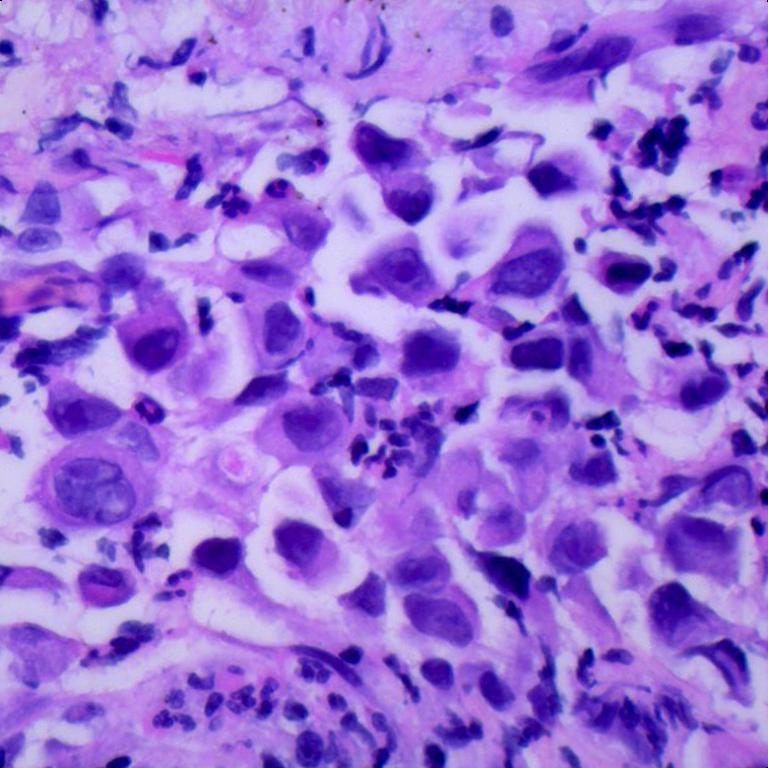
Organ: lung
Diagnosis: adenocarcinomas